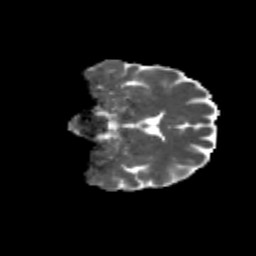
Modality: MD
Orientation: coronal
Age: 54
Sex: female
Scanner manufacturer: siemens
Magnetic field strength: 3 T
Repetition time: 4.71 s
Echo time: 0.0906 s